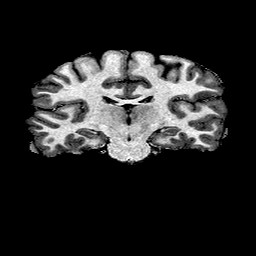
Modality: T1w
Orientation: sagittal
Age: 25
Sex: male
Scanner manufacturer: ge
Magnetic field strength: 3 T
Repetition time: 7.66 s
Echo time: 0.003476 s